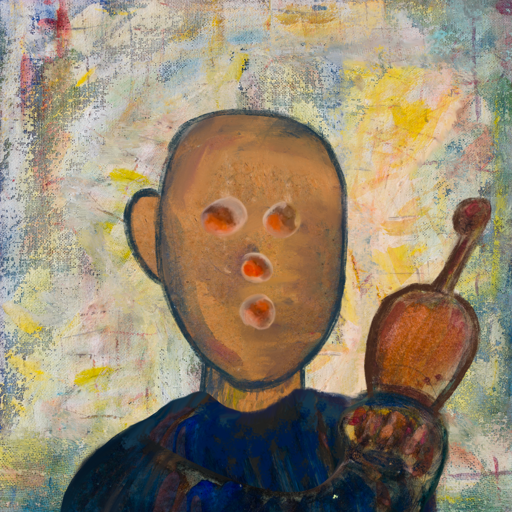
Background: Irani, Head And Neck Front: In_The_Sun, Face Front: Rupkatha, Bust: Pipe, Hair Front: Blank, Head Accessory: Blank, Second Necklace: Blank, Necklace: Blank, Baby: Blank